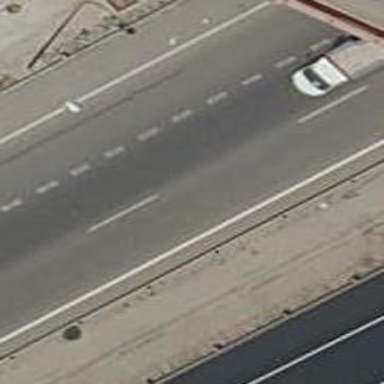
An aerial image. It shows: Motorway link.